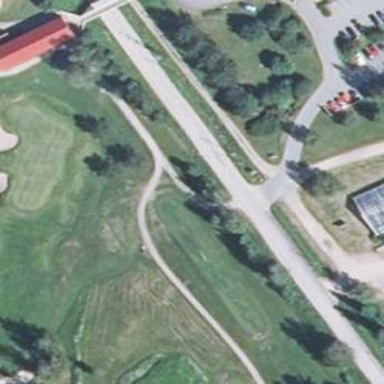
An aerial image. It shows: Service road designated as golf cart path.